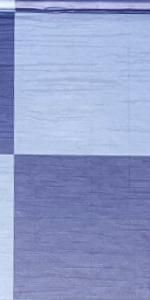
Label: Empty